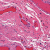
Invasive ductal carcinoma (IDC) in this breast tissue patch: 0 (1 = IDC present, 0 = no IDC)